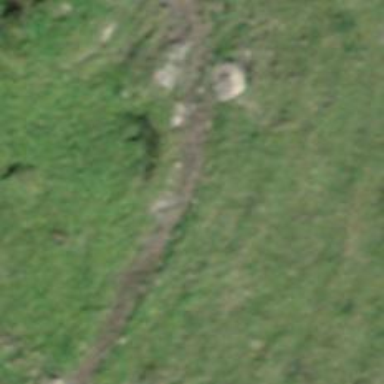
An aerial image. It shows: Path.